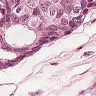
Metastatic tissue present: yes